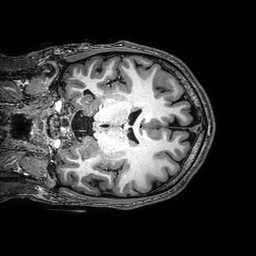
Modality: T1w
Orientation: coronal
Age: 22
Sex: male
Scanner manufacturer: philips
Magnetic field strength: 3 T
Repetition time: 0.008396 s
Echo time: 0.00387 s